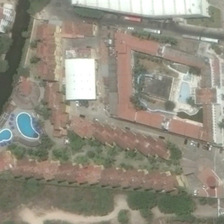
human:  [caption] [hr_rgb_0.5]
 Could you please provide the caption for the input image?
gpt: many buildings with swimming pool and some green trees are near a small river .

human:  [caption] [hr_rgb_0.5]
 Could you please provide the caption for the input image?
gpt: many buildings with swimming pool and some green trees are near a small river .

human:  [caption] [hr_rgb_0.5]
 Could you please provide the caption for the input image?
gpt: many buildings with swimming pool and some green trees are near a small river .

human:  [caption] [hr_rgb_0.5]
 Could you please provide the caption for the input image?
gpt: many buildings with swimming pool and some green trees are near a small river .

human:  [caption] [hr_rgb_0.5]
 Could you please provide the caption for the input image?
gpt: many buildings with swimming pool and some green trees are near a small river .